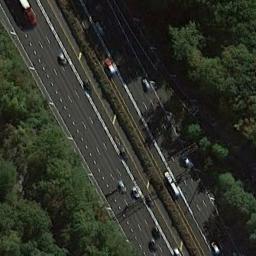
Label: freeway